Question: I am testing to make an analysis of sentiment on a dataset. Here, I am trying to see if if there are any interesting observations between message volume and buzzs, message volume and scores...
There is what my dataset looks like:
'''
> str(data)
'data.frame': 40 obs. of 11 variables:
$ Date Time : POSIXct, format: "2015-07-08 09:10:00" "2015-07-08 09:10:00" ...
$ Subject : chr "MMM" "ACE" "AES" "AFL" ...
$ Sscore : chr "-0.2280" "-0.4415" "1.9821" "-2.9335" ...
$ Smean : chr "0.2593" "0.3521" "0.0233" "0.0035" ...
$ Svscore : chr "-0.2795" "-0.0374" "1.1743" "-0.2975" ...
$ Sdispersion : chr "0.375" "0.500" "1.000" "1.000" ...
$ Svolume : num 8 4 1 1 5 3 2 1 1 2 ...
$ Sbuzz : chr "0.6026" "0.7200" "1.9445" "0.8321" ...
$ Last close : chr "155.430000000" "104.460000000" "13.200000000" "61.960000000" ...
$ Company name: chr "3M Company" "ACE Limited" "The AES Corporation" "AFLAC Inc." ...
$ Date : Date, format: "2015-07-08" "2015-07-08" ...
'''
I thought about a linear regression, So I wanted to use ggplot, but I use this code and I think I got wrong somewhere as I don't have the regression lines that appears... Is it because the regression is to weak? I helped with the code from : <URL>
Mine is:
'''
library(ggplot2)
require(ggplot2)
library("reshape2")
require(reshape2)
data.2 = melt(data[3:9], id.vars='Svolume')
ggplot(data.2) +
geom_jitter(aes(value,Svolume, colour=variable),) + geom_smooth(aes(value,Svolume, colour=variable), method=lm, se=FALSE) +
facet_wrap(~variable, scales="free_x") +
labs(x = "Variables", y = "Svolumes")
'''
But I probably missunderstood something as I don't get what I want.
I am very new to R so I would love someone help me.

I have this error:
'''
geom_smooth: Only one unique x value each group.Maybe you want aes(group = 1)?
geom_smooth: Only one unique x value each group.Maybe you want aes(group = 1)?
geom_smooth: Only one unique x value each group.Maybe you want aes(group = 1)?
geom_smooth: Only one unique x value each group.Maybe you want aes(group = 1)?
geom_smooth: Only one unique x value each group.Maybe you want aes(group = 1)?
geom_smooth: Only one unique x value each group.Maybe you want aes(group = 1)?
'''
Finally do you think it would be possible to have a different colors for the different Subjects instead of one color per variable please?
Can I add the regression line on every graphs?
Thank you for your help.
Sample data:
'''
Date Time Subject Sscore Smean Svscore Sdispersion Svolume Sbuzz Last close Company name Date
1 2015-07-08 09:10:00 MMM -0.2280 0.2593 -0.2795 0.375 8 0.6026 155.430000000 3M Company 2015-07-08
2 2015-07-08 09:10:00 ACE -0.4415 0.3521 -0.0374 0.500 4 0.7200 104.460000000 ACE Limited 2015-07-08
3 2015-07-07 09:10:00 AES 1.9821 0.0233 1.1743 1.000 1 1.9445 13.200000000 The AES Corporation 2015-07-07
4 2015-07-04 09:10:00 AFL -2.9335 0.0035 -0.2975 1.000 1 0.8321 61.960000000 AFLAC Inc. 2015-07-04
5 2015-07-07 09:10:00 MMM 0.2977 0.2713 -0.7436 0.400 5 0.4895 155.080000000 3M Company 2015-07-07
6 2015-07-07 09:10:00 ACE -0.2331 0.3519 -0.1118 1.000 3 0.7196 103.330000000 ACE Limited 2015-07-07
7 2015-06-28 09:10:00 AES 1.8721 0.0609 1.9100 0.500 2 2.4319 13.460000000 The AES Corporation 2015-06-28
8 2015-07-03 09:10:00 AFL 0.6024 0.0330 -0.2663 1.000 1 0.6822 61.960000000 AFLAC Inc. 2015-07-03
9 2015-07-06 09:10:00 MMM -1.0057 0.2579 -1.3796 1.000 1 0.4531 155.380000000 3M Company 2015-07-06
10 2015-07-06 09:10:00 ACE -0.0263 0.3435 -0.1904 1.000 2 1.3536 103.740000000 ACE Limited 2015-07-06
11 2015-06-19 09:10:00 AES -1.1981 0.1517 1.2063 1.000 2 1.9427 13.850000000 The AES Corporation 2015-06-19
12 2015-07-02 09:10:00 AFL -0.8247 0.0269 1.8635 1.000 5 2.2454 62.430000000 AFLAC Inc. 2015-07-02
13 2015-07-05 09:10:00 MMM -0.4272 0.3107 -0.7970 0.167 6 0.6003 155.380000000 3M Company 2015-07-05
14 2015-07-04 09:10:00 ACE 0.0642 0.3274 -0.0975 0.667 3 1.2932 103.740000000 ACE Limited 2015-07-04
15 2015-06-17 09:10:00 AES 0.1627 0.1839 1.3141 0.500 2 1.9578 13.580000000 The AES Corporation 2015-06-17
16 2015-07-01 09:10:00 AFL -0.7419 0.0316 1.5699 0.250 4 2.0988 62.200000000 AFLAC Inc. 2015-07-01
17 2015-07-04 09:10:00 MMM -0.5962 0.3484 -1.2481 0.667 3 0.4496 155.380000000 3M Company 2015-07-04
18 2015-07-03 09:10:00 ACE 0.8527 0.3085 0.1944 0.833 6 1.3656 103.740000000 ACE Limited 2015-07-03
19 2015-06-15 09:10:00 AES 0.8145 0.1725 0.2939 1.000 1 1.6121 13.350000000 The AES Corporation 2015-06-15
20 2015-06-30 09:10:00 AFL 0.3076 0.0538 -0.0938 1.000 1 0.7071 61.440000000 AFLAC Inc. 2015-06-30
'''
dput
'''
data <- structure(list('Date Time' = structure(c(<PHONE>, <PHONE>,
<PHONE>, <PHONE>, <PHONE>, <PHONE>, <PHONE>, <PHONE>,
<PHONE>, <PHONE>, <PHONE>, <PHONE>, <PHONE>, <PHONE>,
<PHONE>, <PHONE>, <PHONE>, <PHONE>, <PHONE>, <PHONE>
), class = c("POSIXct", "POSIXt"), tzone = ""), Subject = c("MMM",
"ACE", "AES", "AFL", "MMM", "ACE", "AES", "AFL", "MMM", "ACE",
"AES", "AFL", "MMM", "ACE", "AES", "AFL", "MMM", "ACE", "AES",
"AFL"), Sscore = c(-0.228, -0.4415, 1.9821, -2.9335, 0.2977,
-0.2331, 1.8721, 0.6024, -1.0057, -0.0263, -1.1981, -0.8247,
-0.4272, 0.0642, 0.1627, -0.7419, -0.5962, 0.8527, 0.8145, 0.3076
), Smean = c(0.2593, 0.3521, 0.0233, 0.0035, 0.2713, 0.3519,
0.0609, 0.033, 0.2579, 0.3435, 0.1517, 0.0269, 0.3107, 0.3274,
0.1839, 0.0316, 0.3484, 0.3085, 0.1725, 0.0538), Svscore = c(-0.2795,
-0.0374, 1.1743, -0.2975, -0.7436, -0.1118, 1.91, -0.2663, -1.3796,
-0.1904, 1.2063, 1.8635, -0.797, -0.0975, 1.3141, 1.5699, -1.2481,
0.1944, 0.2939, -0.0938), Sdispersion = c(0.375, 0.5, 1, 1, 0.4,
1, 0.5, 1, 1, 1, 1, 1, 0.167, 0.667, 0.5, 0.25, 0.667, 0.833,
1, 1), Svolume = c(8L, 4L, 1L, 1L, 5L, 3L, 2L, 1L, 1L, 2L, 2L,
5L, 6L, 3L, 2L, 4L, 3L, 6L, 1L, 1L), Sbuzz = c(0.6026, 0.72,
1.9445, 0.8321, 0.4895, 0.7196, 2.4319, 0.6822, 0.4531, 1.3536,
1.9427, 2.2454, 0.6003, 1.2932, 1.9578, 2.0988, 0.4496, 1.3656,
1.6121, 0.7071), 'Last close' = c(155.43, 104.46, 13.2, 61.96,
155.08, 103.33, 13.46, 61.96, 155.38, 103.74, 13.85, 62.43, 155.38,
103.74, 13.58, 62.2, 155.38, 103.74, 13.35, 61.44), 'Company name' = c("3M Company",
"ACE Limited", "The AES Corporation", "AFLAC Inc.", "3M Company",
"ACE Limited", "The AES Corporation", "AFLAC Inc.", "3M Company",
"ACE Limited", "The AES Corporation", "AFLAC Inc.", "3M Company",
"ACE Limited", "The AES Corporation", "AFLAC Inc.", "3M Company",
"ACE Limited", "The AES Corporation", "AFLAC Inc."), Date = structure(c(16624,
16624, 16623, 16620, 16623, 16623, 16614, 16619, 16622, 16622,
16605, 16618, 16621, 16620, 16603, 16617, 16620, 16619, 16601,
16616), class = "Date")), .Names = c("Date Time", "Subject",
"Sscore", "Smean", "Svscore", "Sdispersion", "Svolume", "Sbuzz",
"Last close", "Company name", "Date"), row.names = c("1", "2",
"3", "4", "5", "6", "7", "8", "9", "10", "11", "12", "13", "14",
"15", "16", "17", "18", "19", "20"), class = "data.frame")
'''
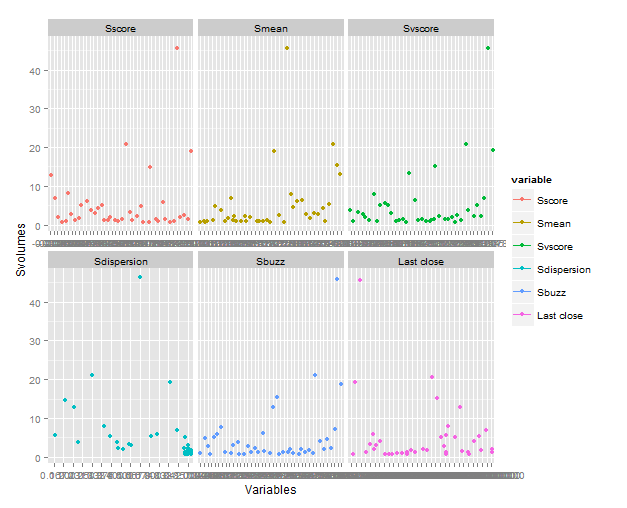
Answer: Note the warning 'Maybe you want aes(group = 1)'. All I've done is add 'group = 1' to 'aes' for 'geom_smooth'.
'''
ggplot(data.2) +
geom_jitter(aes(value,Svolume, colour=variable),) +
geom_smooth(aes(value,Svolume, colour=variable, group = 1), method=lm, se=FALSE) +
facet_wrap(~variable, scales="free_x") +
labs(x = "Variables", y = "Svolumes")
'''
Some unsolicited advice
- You don't need to use 'require' and 'library', one or the other.- You only need 'aes' once- Your example data didn't work - I had to fiddle with it to read it. See <URL> for advice.
Here's how I would write the ggplot code:
'''
library(ggplot2)
require(reshape2)
data.2 = melt(data[3:9], id.vars='Svolume')
ggplot(data.2) +
aes(x = value, y = Svolume, colour = variable) +
geom_jitter() +
geom_smooth(method=lm, se=FALSE, aes(group = 1)) +
facet_wrap(~variable, scales="free_x") +
labs(x = "Variables", y = "Svolumes")
'''